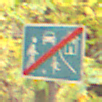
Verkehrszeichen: EndeVerkehrsberuhigterBereich
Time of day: MorningAfternoon
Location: Outdoor (Nature)
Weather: Overcast
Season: Autumn
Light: Natural